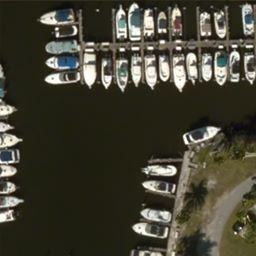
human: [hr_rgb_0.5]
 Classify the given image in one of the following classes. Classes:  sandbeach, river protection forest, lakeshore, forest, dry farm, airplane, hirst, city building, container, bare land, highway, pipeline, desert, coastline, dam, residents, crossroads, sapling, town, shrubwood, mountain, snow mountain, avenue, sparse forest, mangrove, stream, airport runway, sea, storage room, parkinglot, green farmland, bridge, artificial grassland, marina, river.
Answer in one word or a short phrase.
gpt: marina